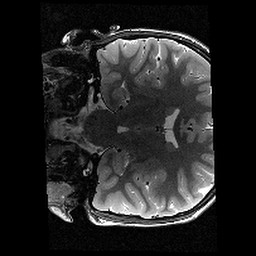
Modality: T2w
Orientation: coronal
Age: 13
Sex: female
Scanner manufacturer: siemens
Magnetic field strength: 3 T
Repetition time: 9.23 s
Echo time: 0.067 s